A spectrogram of one vibration snapshot from a rotating bearing is shown (time on one axis, frequency on the other). Diagnose the bearing from this image, choosing from: normal, inner_race, outer_race, ball.
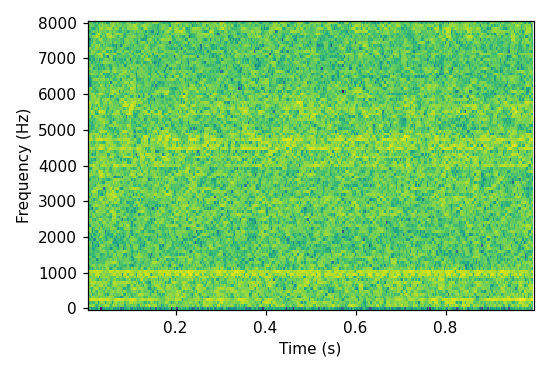
Answer: outer_race